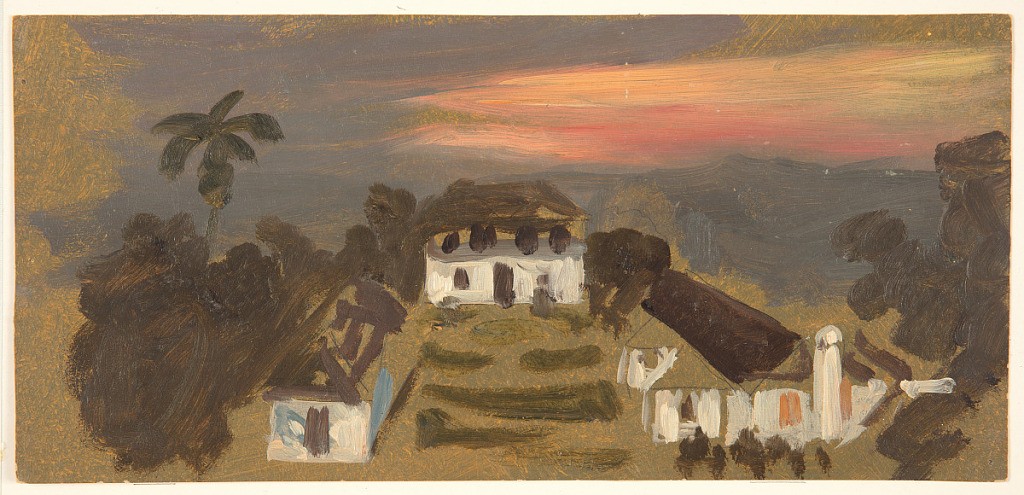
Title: A Country Estate, Jamaica
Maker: Frederic Edwin Church, American, 1826–1900
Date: May–September 1865
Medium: Brush and oil, graphite on paperboard
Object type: Drawing
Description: Landscape and architecture sketch showing view of country estate in the Blue Mountains of Jamaica, likely the home of English governor, John Edward Eyre, known as Flamstead. Estate characterized by white-walled structures, central courtyard, and bilateral symmetry. A palm tree frames the scene at left. View beyond of the deep red sky at sunset over a mountainous landscape.